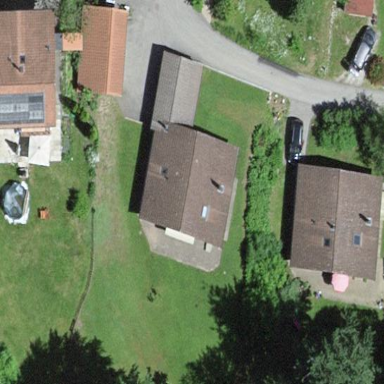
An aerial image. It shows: Simple house.